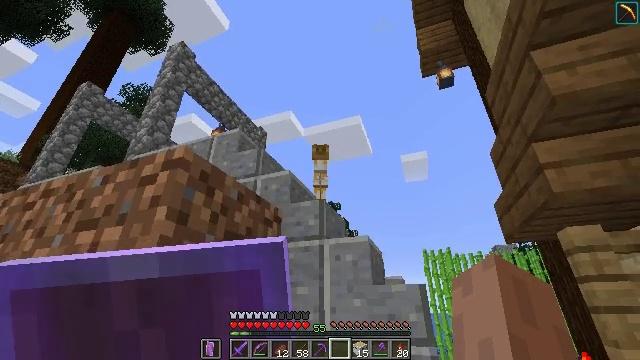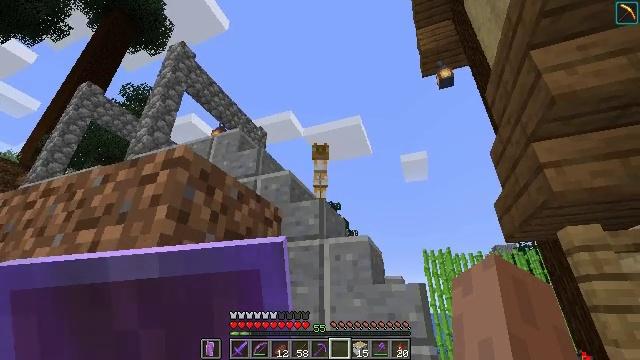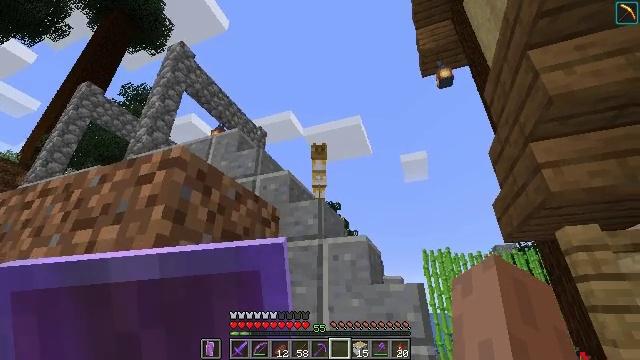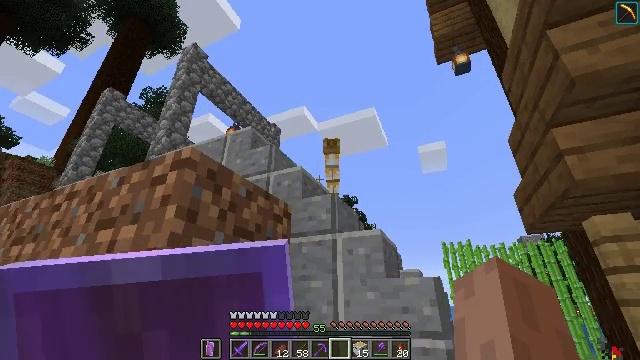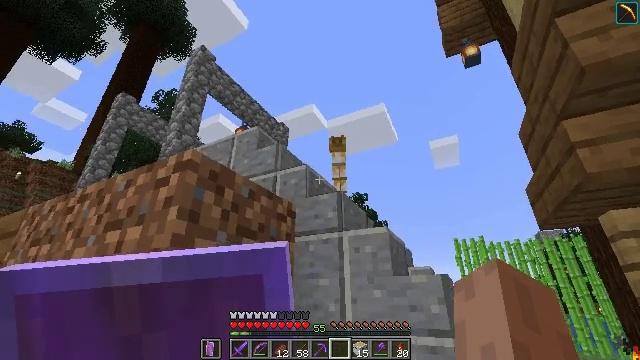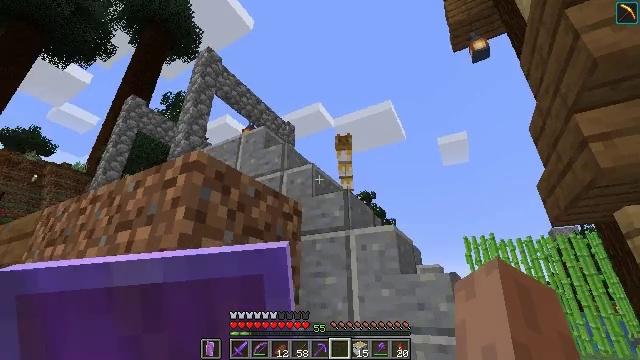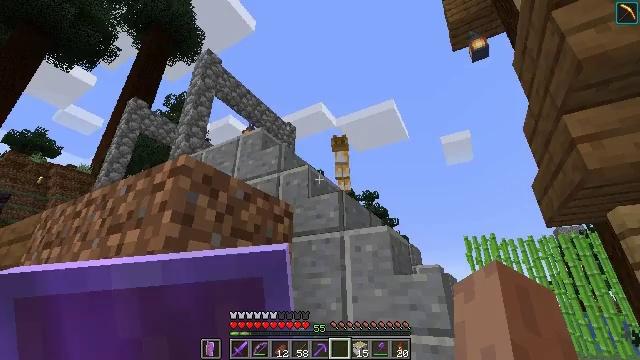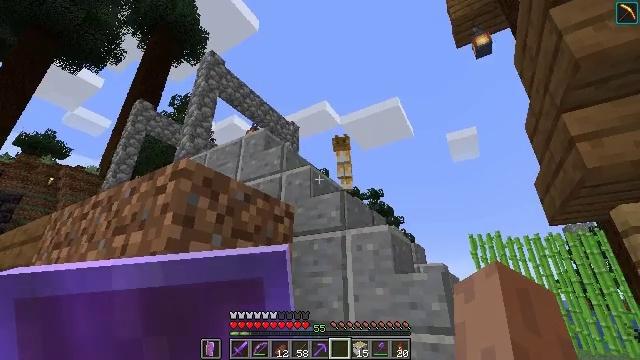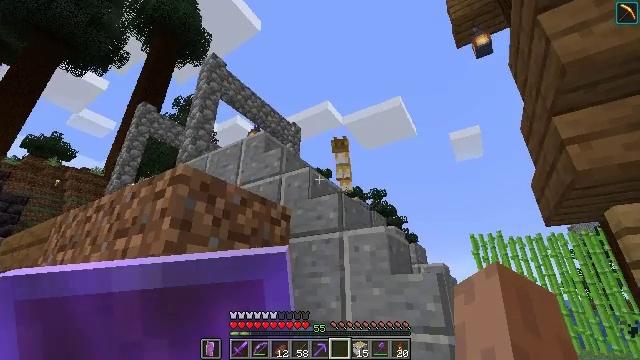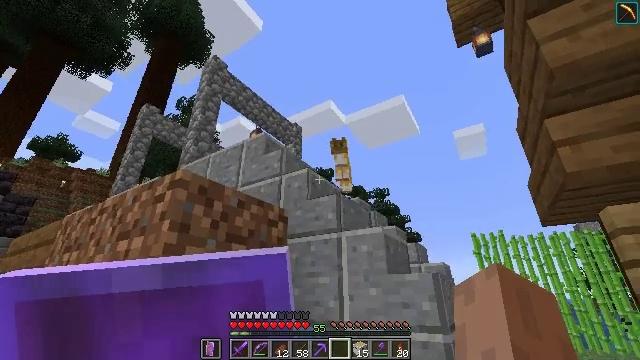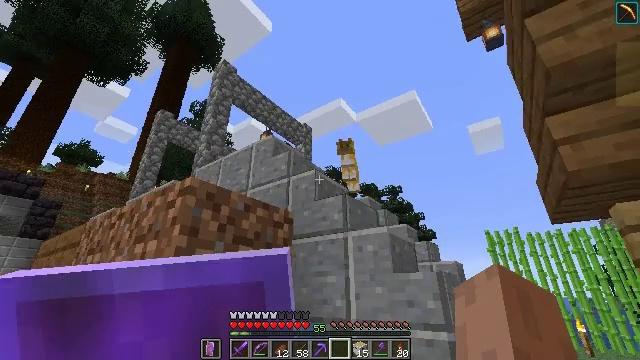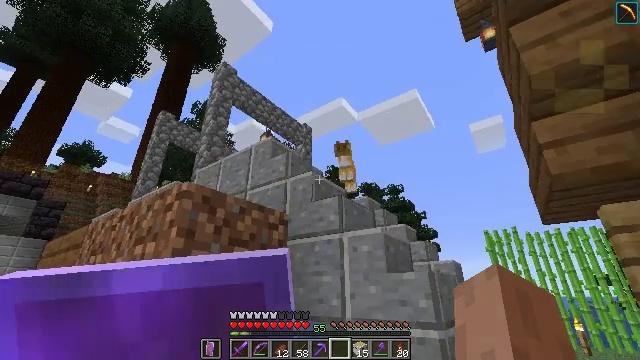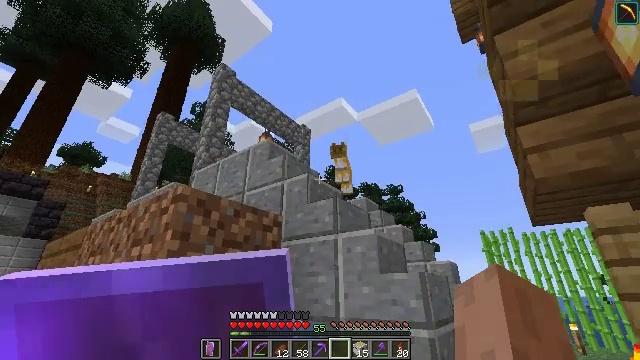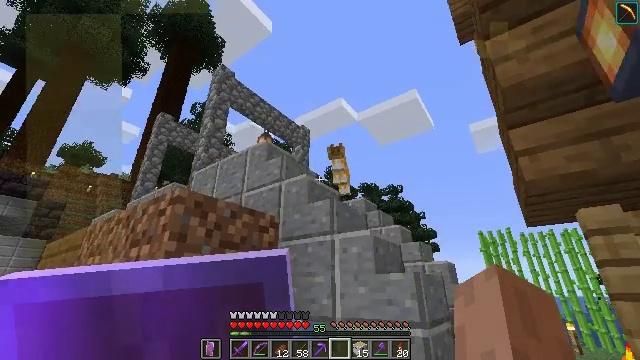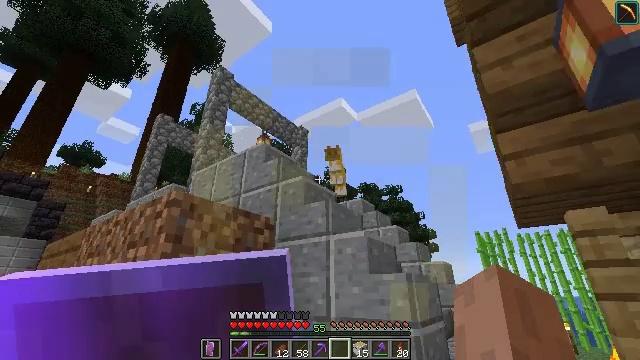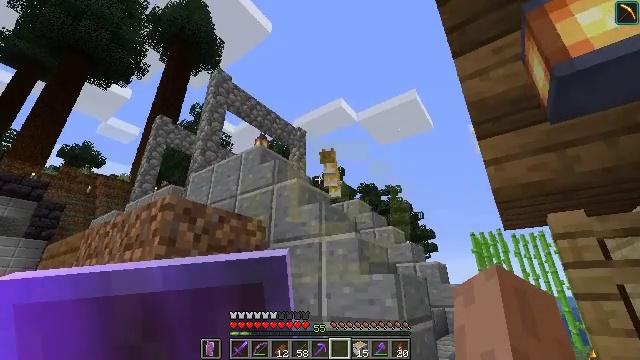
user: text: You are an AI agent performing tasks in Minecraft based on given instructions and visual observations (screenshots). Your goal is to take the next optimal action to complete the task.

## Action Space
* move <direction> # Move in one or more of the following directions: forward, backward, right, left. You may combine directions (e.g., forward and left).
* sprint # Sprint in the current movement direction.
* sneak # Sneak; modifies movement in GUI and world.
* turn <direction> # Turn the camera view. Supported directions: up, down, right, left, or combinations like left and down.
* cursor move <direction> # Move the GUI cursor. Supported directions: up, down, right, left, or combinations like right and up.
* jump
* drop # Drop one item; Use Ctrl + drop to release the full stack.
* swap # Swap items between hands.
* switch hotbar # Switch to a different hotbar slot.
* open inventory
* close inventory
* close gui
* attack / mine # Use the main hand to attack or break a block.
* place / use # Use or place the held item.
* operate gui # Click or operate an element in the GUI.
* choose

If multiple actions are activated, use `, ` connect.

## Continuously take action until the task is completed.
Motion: motion action
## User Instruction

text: Use a crafting table to craft a lead with slimeball and string.
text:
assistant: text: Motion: sneak
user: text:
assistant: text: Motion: move right, sneak
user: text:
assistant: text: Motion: move right, sneak, turn left and down
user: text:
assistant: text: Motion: move right, sneak, turn left
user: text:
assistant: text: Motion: move right, sneak, turn left
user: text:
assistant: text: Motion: move back and move right, sneak
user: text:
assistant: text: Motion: move back and move right, sneak, turn left
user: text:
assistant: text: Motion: move back and move right, sneak
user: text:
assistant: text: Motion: move back and move right, sneak
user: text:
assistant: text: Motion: move back and move right, sneak, turn left
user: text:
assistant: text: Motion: move back and move right, sneak
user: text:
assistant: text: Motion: move back and move right, sneak
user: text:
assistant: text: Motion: move back and move right, sneak
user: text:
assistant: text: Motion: move back and move right, sneak
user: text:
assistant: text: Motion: move back and move right, sneak
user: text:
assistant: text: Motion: move back and move right, sneak
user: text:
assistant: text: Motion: move back and move right, sneak
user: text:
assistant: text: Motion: move back, sneak
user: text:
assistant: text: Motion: move back, sneak
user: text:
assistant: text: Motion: sneak
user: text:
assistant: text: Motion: sneak
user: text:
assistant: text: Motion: sneak
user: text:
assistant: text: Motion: sneak
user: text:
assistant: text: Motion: sneak
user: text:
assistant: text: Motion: sneak
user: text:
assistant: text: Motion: sneak
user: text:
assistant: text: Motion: sneak
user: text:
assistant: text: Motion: move forward, sneak
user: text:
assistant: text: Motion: move forward, sneak
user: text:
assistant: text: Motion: move forward, sneak